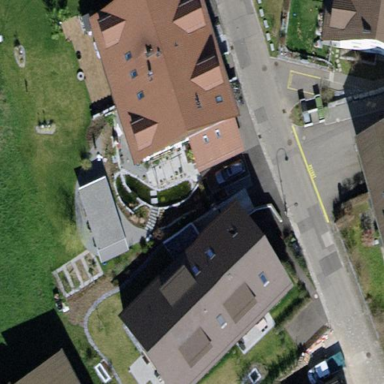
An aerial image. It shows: Pitched roof building.